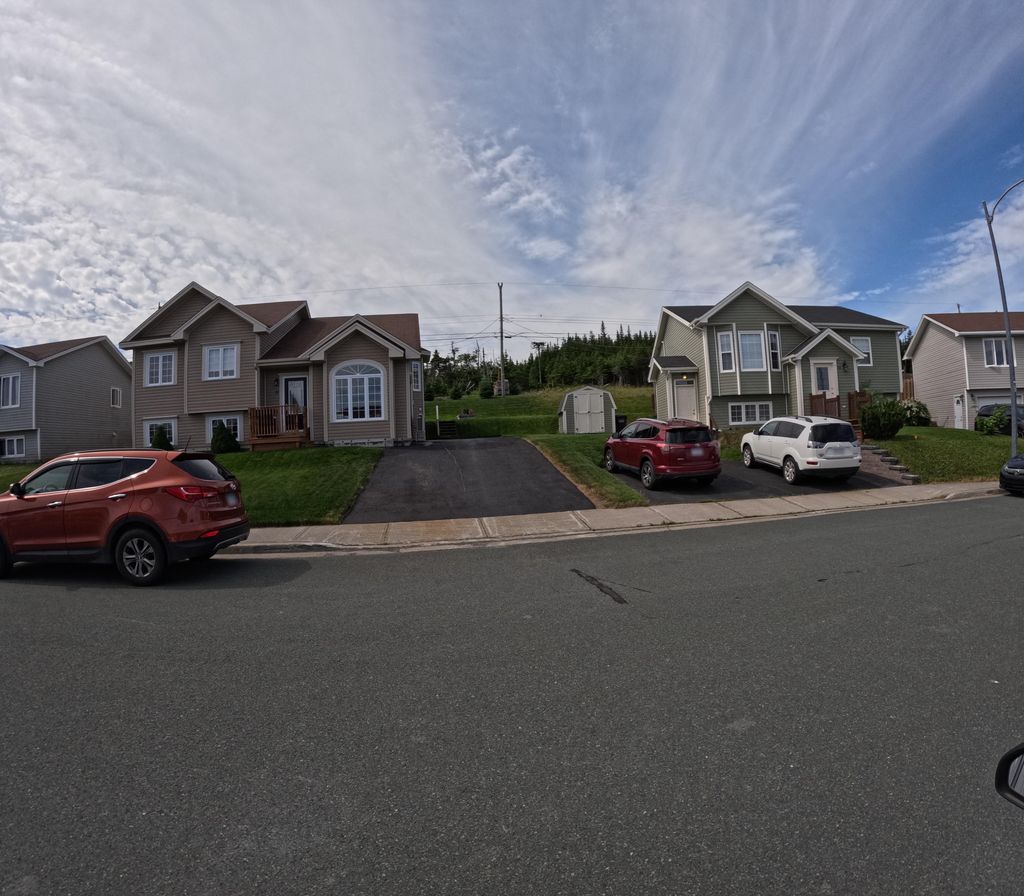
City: st_johns